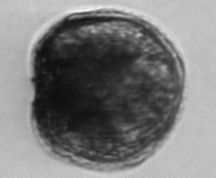
Label: Alexandrium_catenella